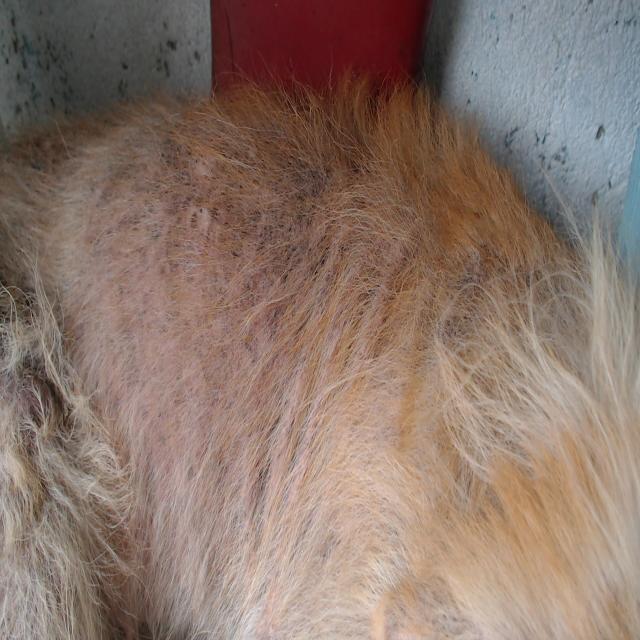
Canine demodicosis (Demodex mange) — caused by Demodex canis mites. Presents with alopecia, follicular papules, pustules, and comedones. Often localized on face and forelimbs.